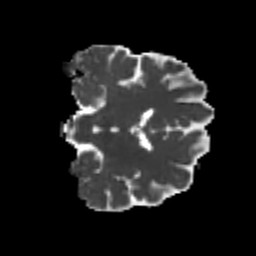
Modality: MD
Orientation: coronal
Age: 20
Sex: male
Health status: healthy
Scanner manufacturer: philips
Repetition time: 7.39 s
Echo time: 0.08599 s